Question: When I try to change the tab with 'gt' this error occurred :
'''
"E315: ml_get: invalid lnum: 87"
'''
You can see it in following picture:

If further information need, comment it.
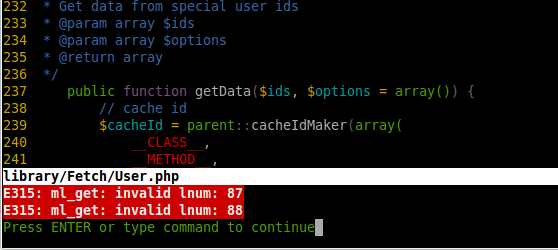
Answer: An unfamiliar error in Vim! What do you do?
Here's what:
1. Look it up. :h E315
2. Read what it says. This is an internal Vim error. Please try to find out how it can be reproduced, and submit a bug report |bugreport.vim|.
3. Understand what it says. It is a bug in Vim.
4. Act. Investigate the error conditions and file a bug on the vim_dev mailing list.